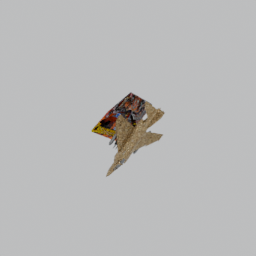
Label: decoration